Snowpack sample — Buffalo Mountain, Silverthorne, Colorado, USA (2/22/26, 2:02 PM MST)
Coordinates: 39.622, -106.113
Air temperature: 33 °F
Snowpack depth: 63 cm
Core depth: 20 cm
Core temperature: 23 °F
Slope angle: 11°, slope face: 116°
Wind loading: low
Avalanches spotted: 0
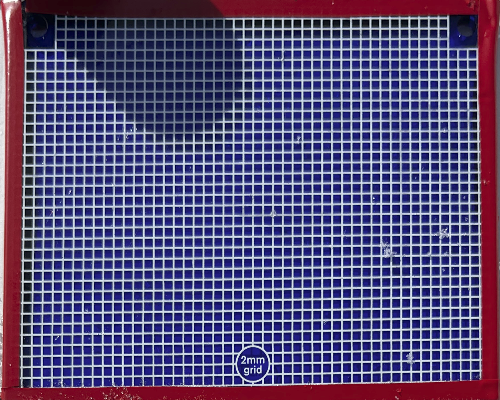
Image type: profile
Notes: In a firebreak similar to site 1, minimal wind loading with no spotted avalanches (not many faces in view though)